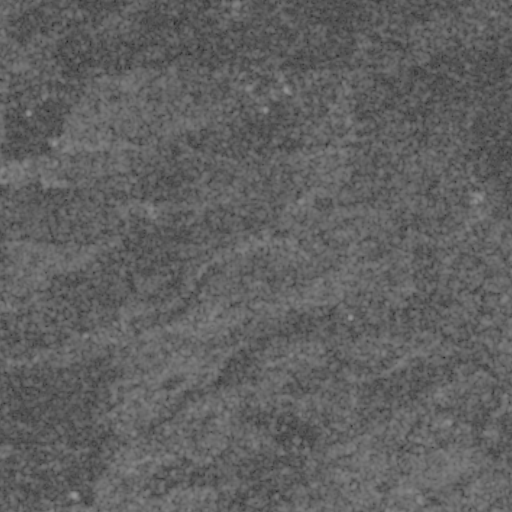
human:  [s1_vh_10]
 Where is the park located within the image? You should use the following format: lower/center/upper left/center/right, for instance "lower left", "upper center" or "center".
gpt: The park is located in the lower left of the image.
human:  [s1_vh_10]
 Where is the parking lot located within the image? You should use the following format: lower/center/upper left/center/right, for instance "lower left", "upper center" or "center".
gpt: The parking lot is located in the lower left of the image.
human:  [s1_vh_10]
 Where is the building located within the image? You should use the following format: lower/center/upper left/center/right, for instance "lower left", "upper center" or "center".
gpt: The building is located in the lower left of the image.
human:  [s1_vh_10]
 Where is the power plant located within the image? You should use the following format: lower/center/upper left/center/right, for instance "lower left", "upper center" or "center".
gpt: There is no power plant in the image.

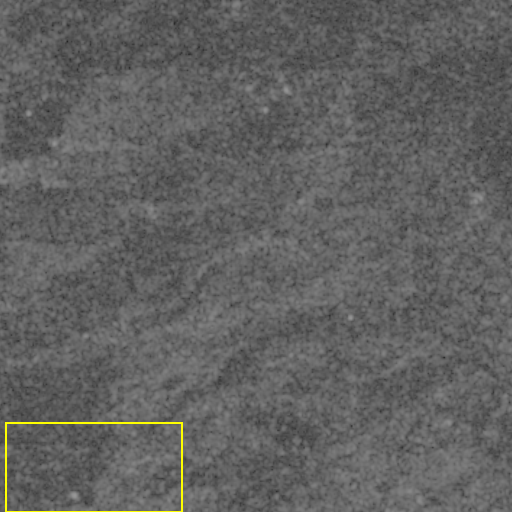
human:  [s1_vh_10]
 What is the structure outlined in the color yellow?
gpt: The structure outlined in yellow is a park.
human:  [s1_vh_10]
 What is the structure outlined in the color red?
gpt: There is no red outline.